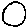
Label: circle